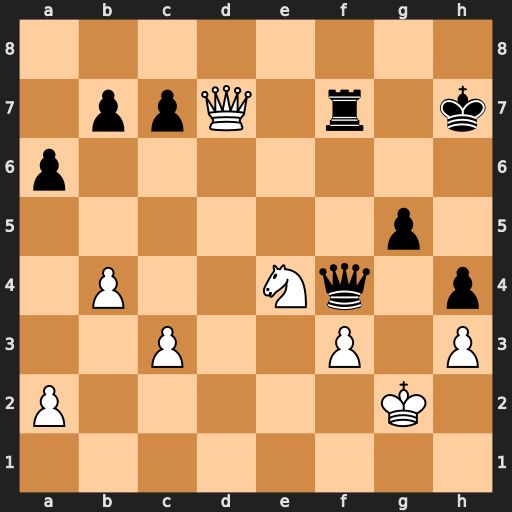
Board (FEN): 8/1ppQ1r1k/p7/6p1/1P2Nq1p/2P2P1P/P5K1/8
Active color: w
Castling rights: -
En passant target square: -
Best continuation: Qxf7+ Qxf7 Nxg5+ Kg8 Nxf7